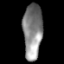
Tissue: lung
Cell type: Epithelial cells
Senescence score: 0.2079
Nuclear area (px): 1041
Mean DAPI intensity: 134.451